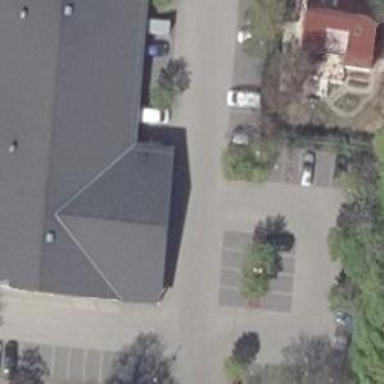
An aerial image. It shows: Bakery.